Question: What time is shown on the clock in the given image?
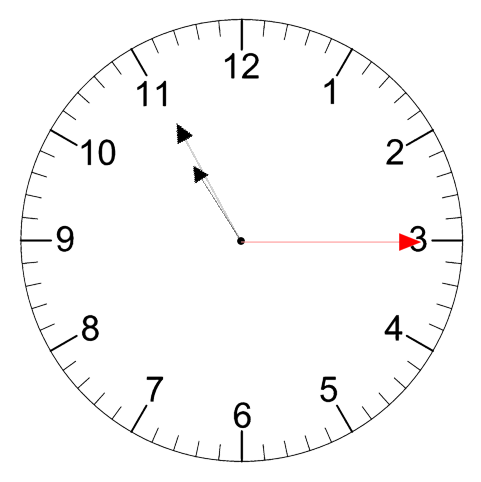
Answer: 10:55:15